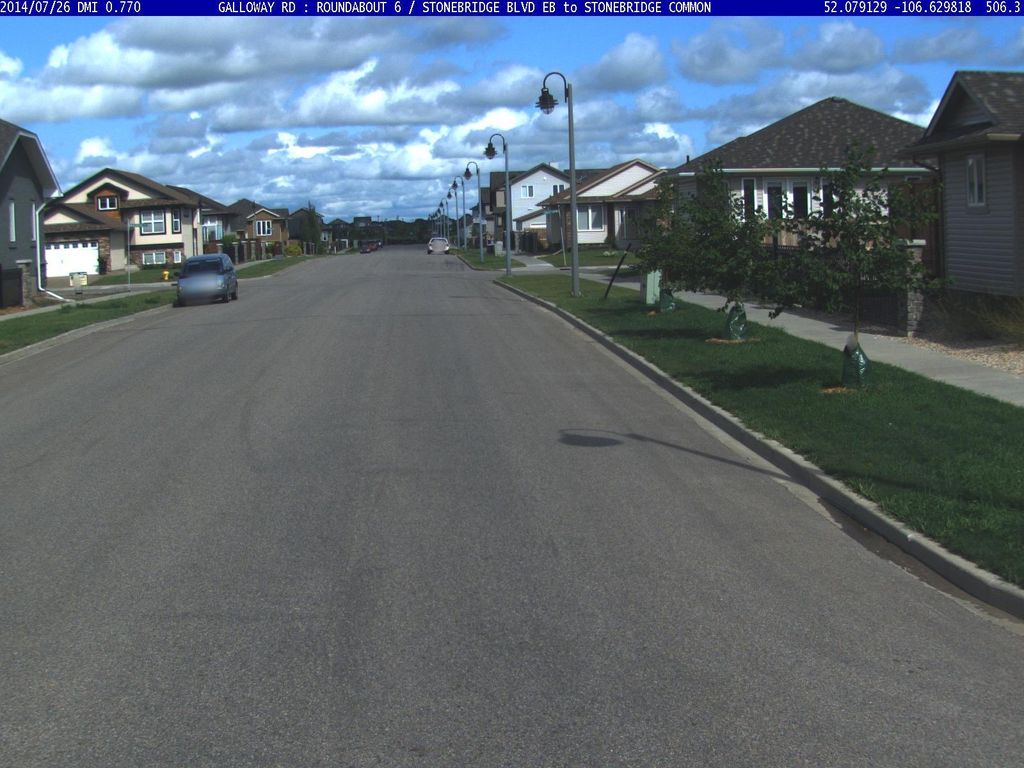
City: saskatoon